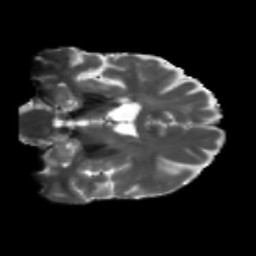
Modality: T2w
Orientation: coronal
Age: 47
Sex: male
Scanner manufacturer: siemens
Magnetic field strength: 3 T
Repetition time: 5.25 s
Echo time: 0.08 s